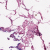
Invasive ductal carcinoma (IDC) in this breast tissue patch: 0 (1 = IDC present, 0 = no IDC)